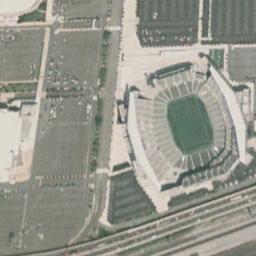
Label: stadium